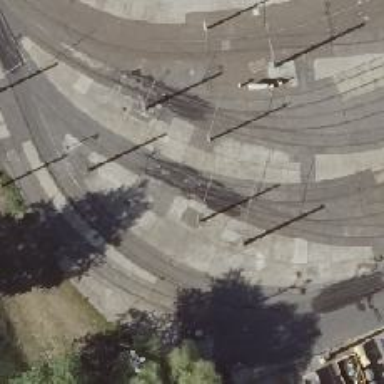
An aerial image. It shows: Railway switch.